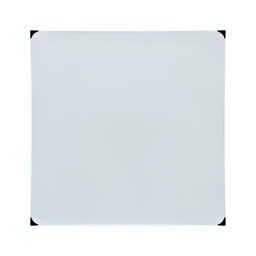
Name: white medium square
Emoji: ◻
Group: Symbols
Sub-group: geometric